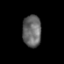
Tissue: prostate
Cell type: T cells
Senescence score: 0.3358
Nuclear area (px): 580
Mean DAPI intensity: 104.012